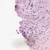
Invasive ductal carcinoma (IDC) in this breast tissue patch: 0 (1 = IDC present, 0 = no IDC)